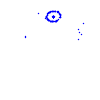
Particle: kaon